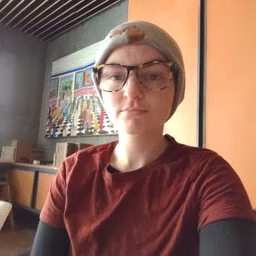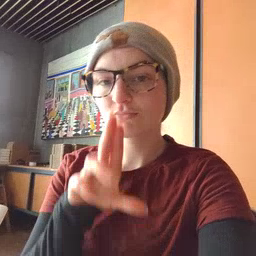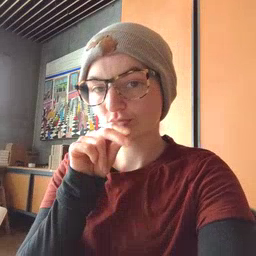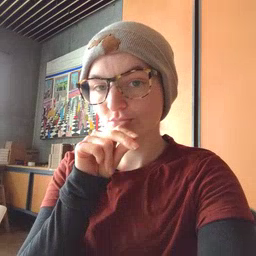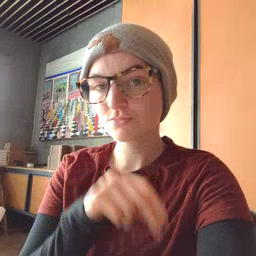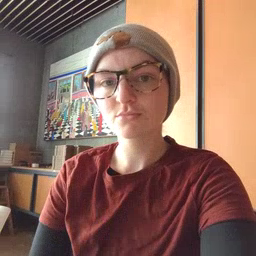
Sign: duck